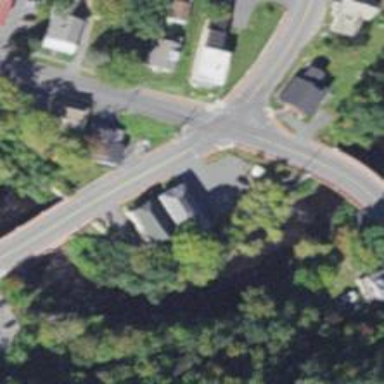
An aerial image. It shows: Uncontrolled road crossing with marked lines.